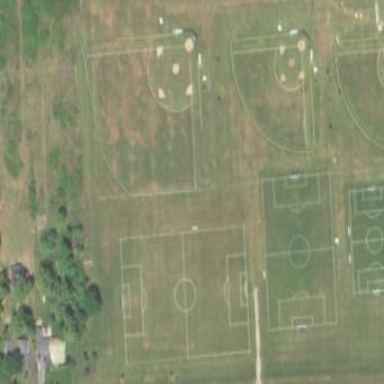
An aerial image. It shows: Baseball pitch for leisure land activities.